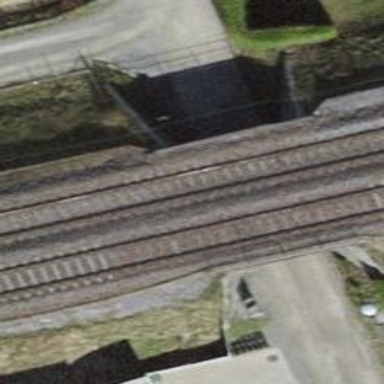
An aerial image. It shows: Single-track railway bridge with contact lines for electrification.